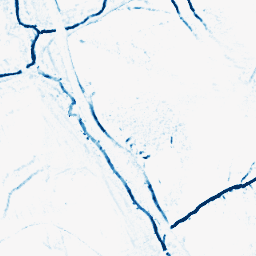
Category: morphological
Decomposition family: morphological_diamond
Decomposition parameters: operation: closing
radius: 3
Upsampling method: bilinear
Upsampling parameters: scale: 4
Upsampling scale: 4